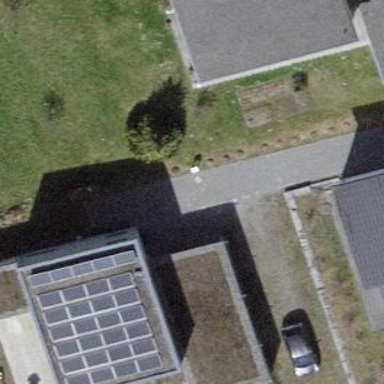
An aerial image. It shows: View of roof of building.